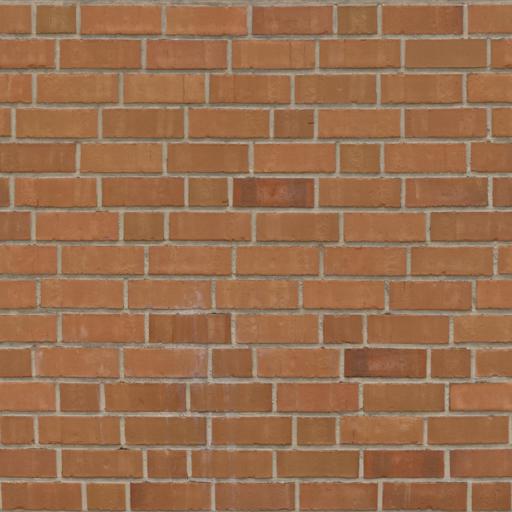
Tags: brick bricks clean flat modern yellow